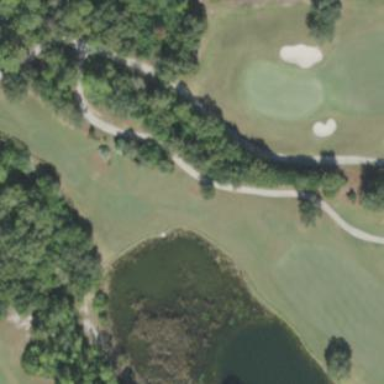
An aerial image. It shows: Area of rough grass used for golf.